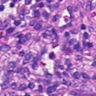
Metastatic tissue present: no